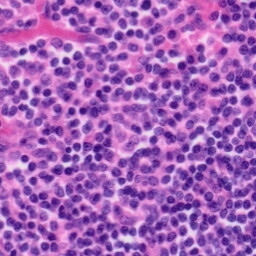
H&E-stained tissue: Tonsil